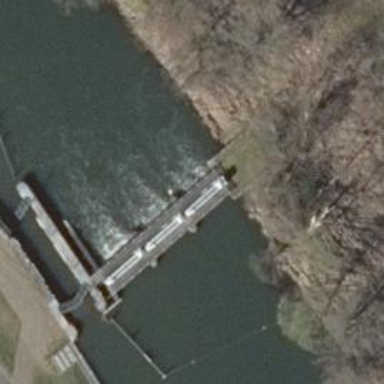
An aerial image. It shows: Weir along the waterway.